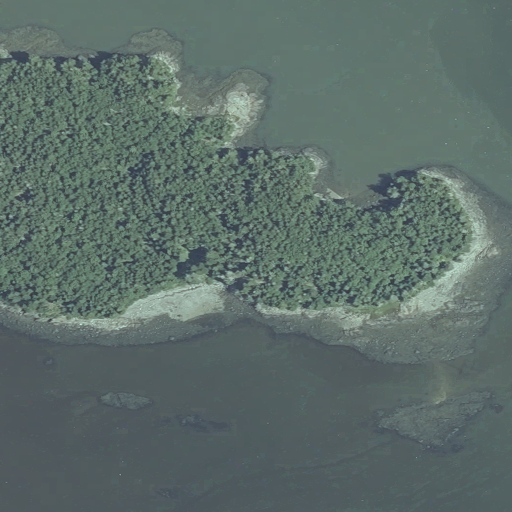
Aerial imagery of cape in Maine named Long Point containing open water, evergreen forest, herbaceous wetlands, mixed forest, barren land, and woody wetlands